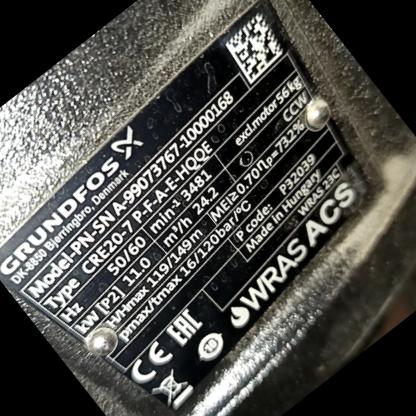
Klasa: tabliczka-znamionowa